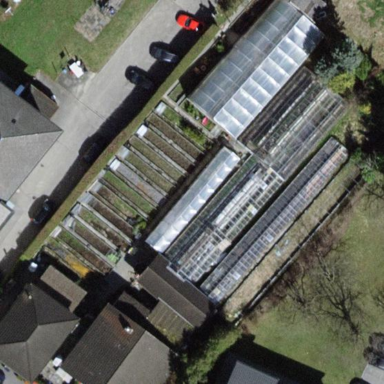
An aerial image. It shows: Greenhouse.